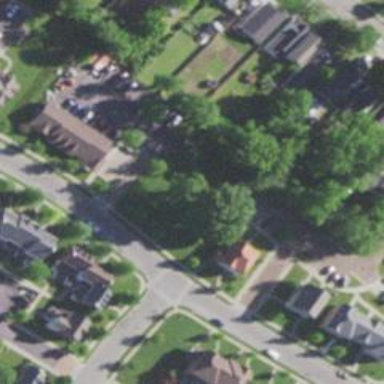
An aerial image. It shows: Living street.